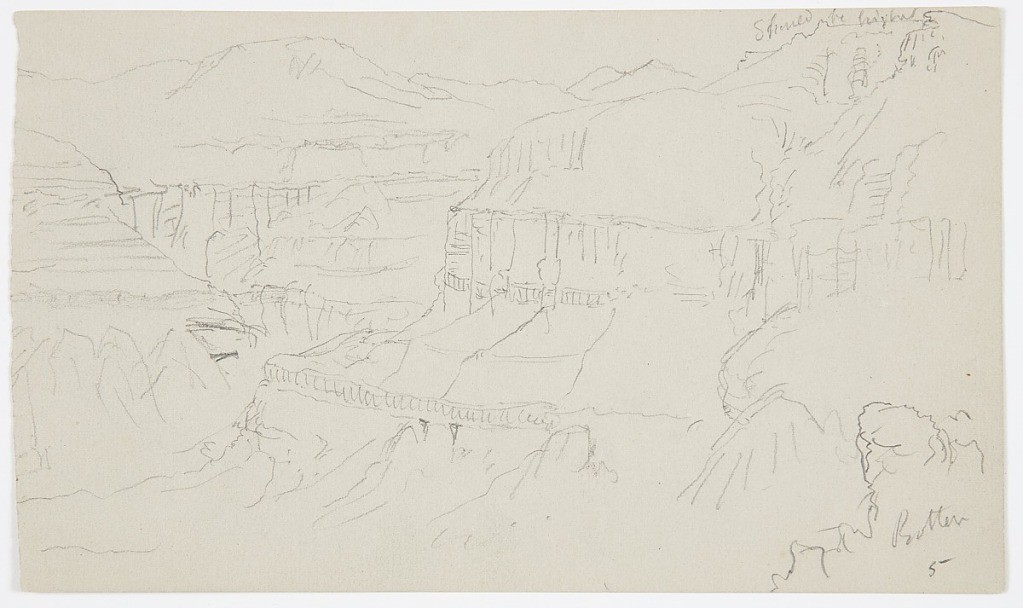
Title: Valley of El Yemen, Part Two, Palestine (Israel)
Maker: Frederic Edwin Church, American, 1826–1900
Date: February 20, 1868
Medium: Graphite on gray wove paper; verso: graphite
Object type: Drawing
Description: Landscape sketch showing the second part of a panoramic view of the valleys of the Nahal Hatira and Nahal Yamin (known to Church as El Yemen Valley) in the present-day Makhteshim-Ein Yahav Nature Reserve in southern Israel. This description refers to the entire panoramic view, with 1917-4-173 as the first part. Craggy mountainsides at left and right frame a view of a deep canyon with steep walls that show eroded bands of rock strata throughout. One large prominence is visible at center, with a rolling mountain forming the horizon in the background.

Verso: Landscape sketch showing a detailed view of the floor of the Valley of El Yemen, located in present-day southern Israel. At center, a winding stream bed is flanked, at right, by a steep and barren slope with craggy, rocky cliffs at upper right.